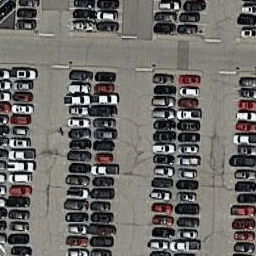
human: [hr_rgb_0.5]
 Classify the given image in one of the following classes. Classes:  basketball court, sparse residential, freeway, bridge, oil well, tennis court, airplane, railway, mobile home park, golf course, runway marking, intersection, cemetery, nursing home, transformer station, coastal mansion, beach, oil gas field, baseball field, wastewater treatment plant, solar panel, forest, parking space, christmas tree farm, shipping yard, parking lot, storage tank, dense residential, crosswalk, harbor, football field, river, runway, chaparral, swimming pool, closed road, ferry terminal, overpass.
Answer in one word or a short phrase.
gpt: parking lot